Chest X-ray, PA view. Patient: 51 years old, sex M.
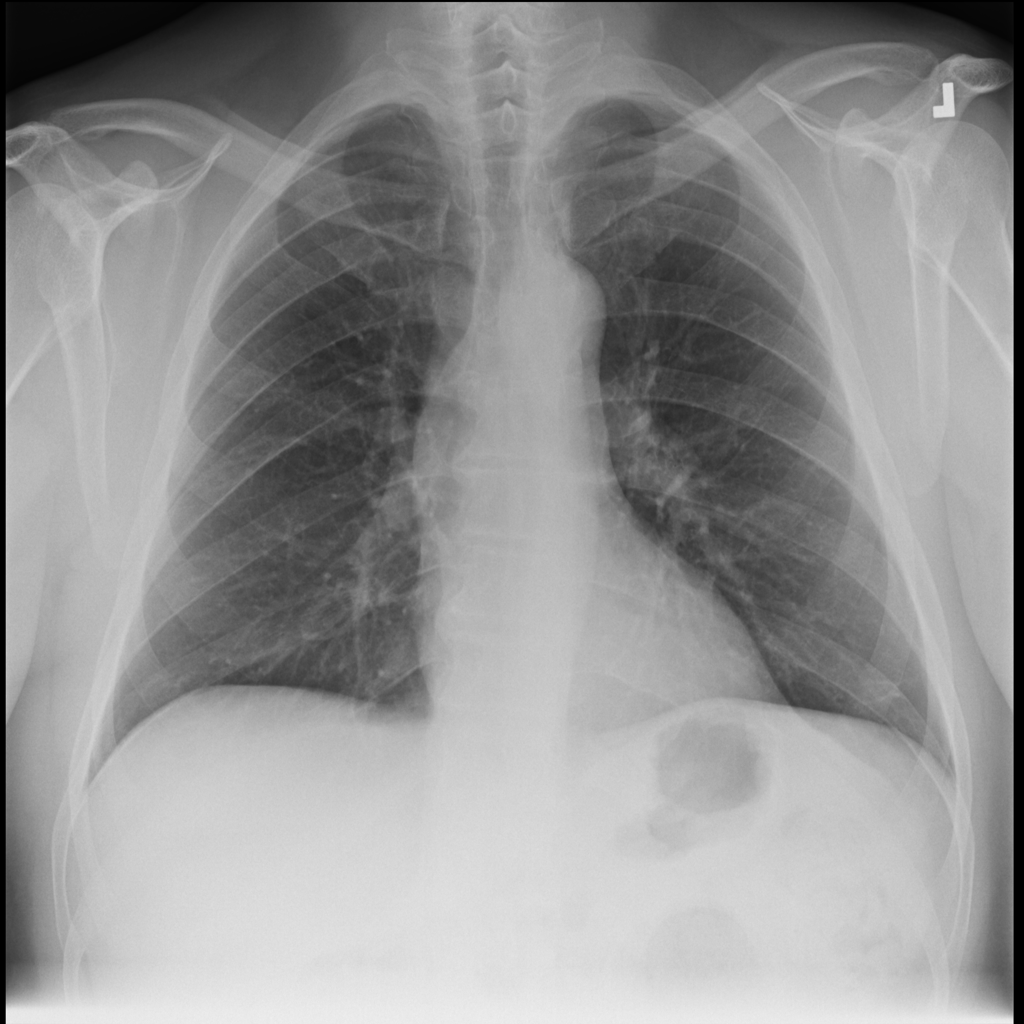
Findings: No Finding